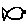
Label: fish